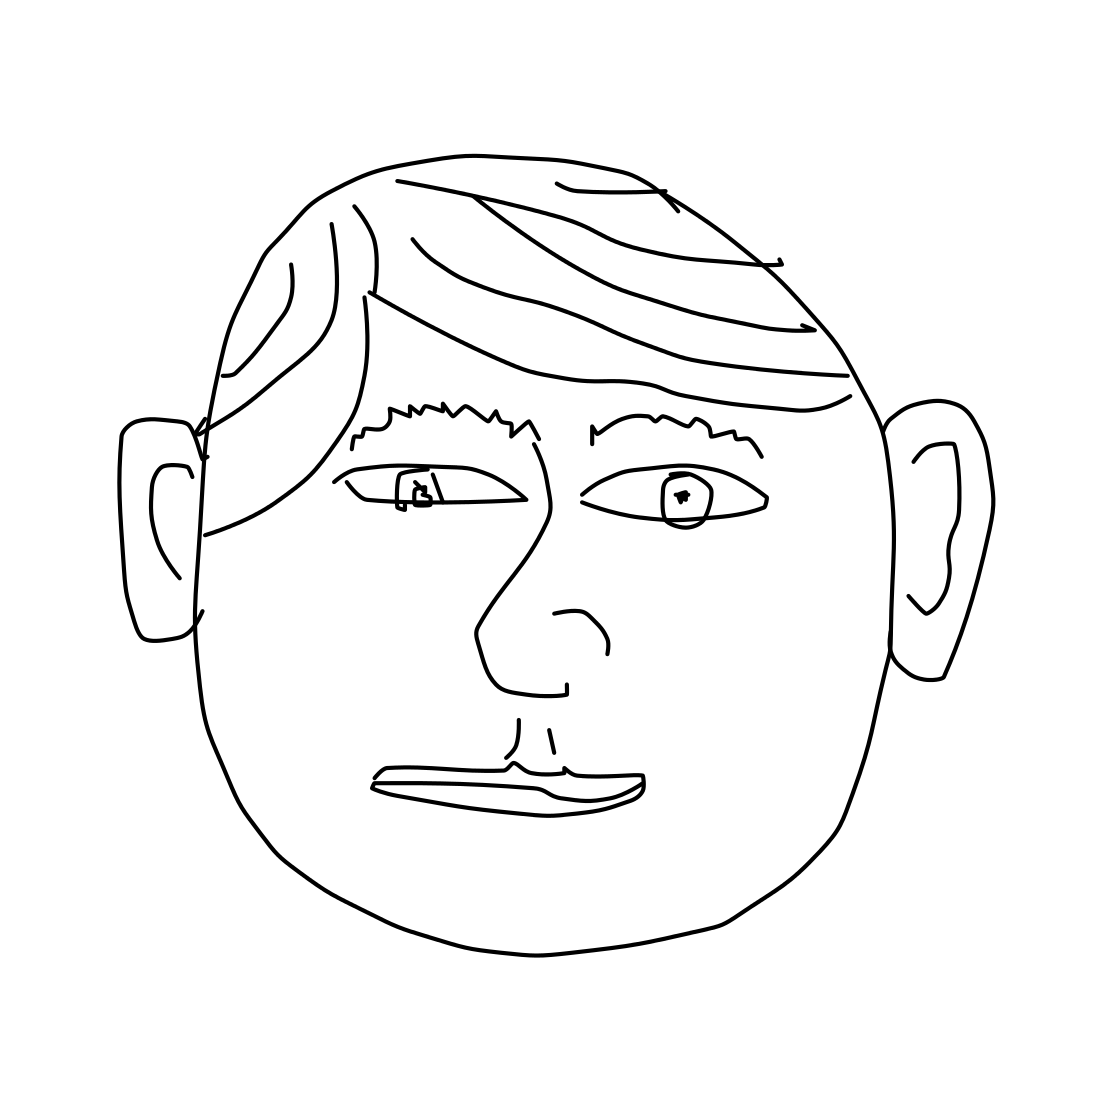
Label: head